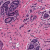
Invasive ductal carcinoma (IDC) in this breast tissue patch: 0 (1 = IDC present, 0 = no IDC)